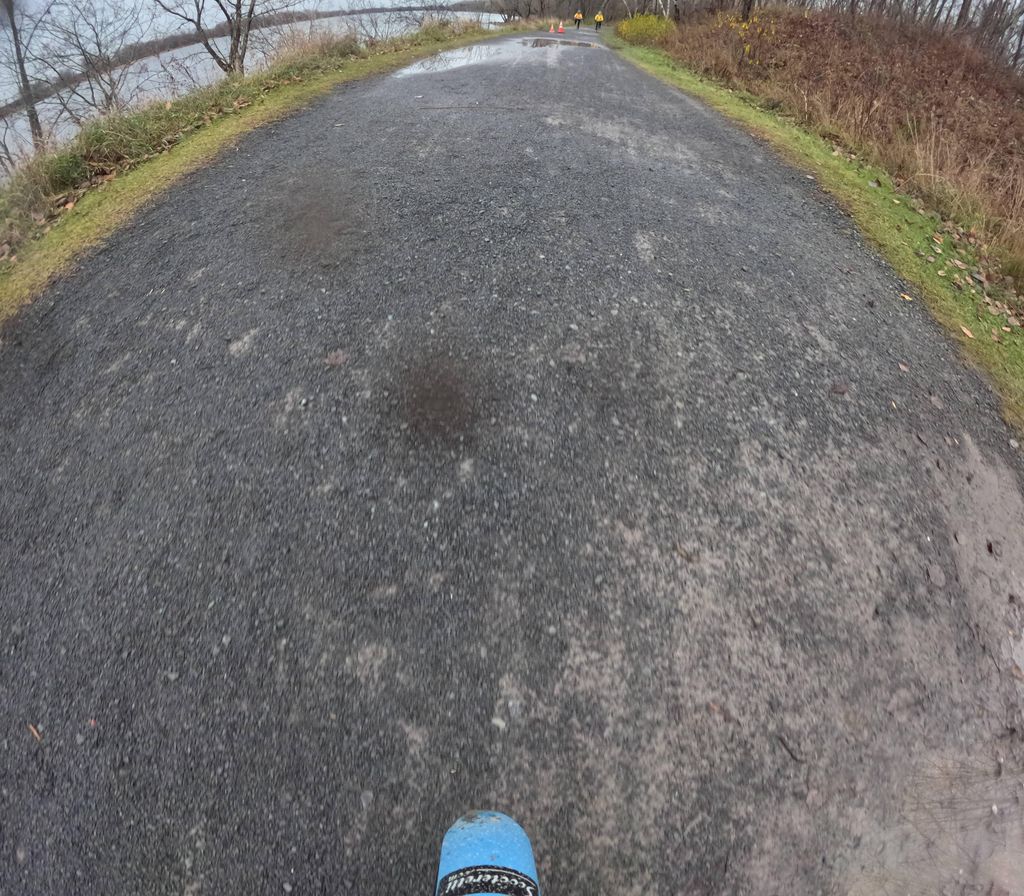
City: ottawa-gatineau